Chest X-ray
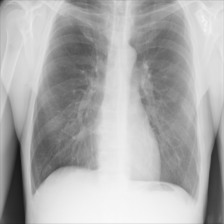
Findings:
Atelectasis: negative
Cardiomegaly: negative
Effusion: negative
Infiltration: negative
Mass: negative
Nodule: negative
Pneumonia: negative
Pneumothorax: negative
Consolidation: negative
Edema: negative
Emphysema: negative
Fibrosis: negative
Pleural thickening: negative
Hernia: negative